Field crop: maize
Growth stage: 1
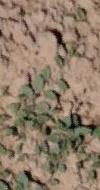
Species: convolvulus